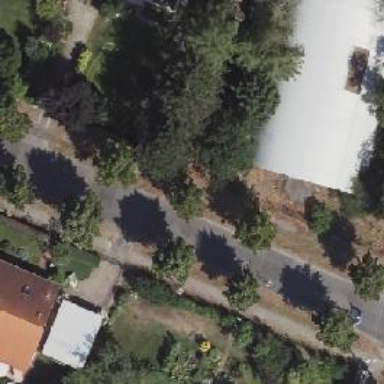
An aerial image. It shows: Beautiful avenue lined with deciduous broadleaved trees.